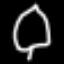
Label: leaf